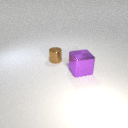
small brown metal cylinder to the left of large purple metal cube